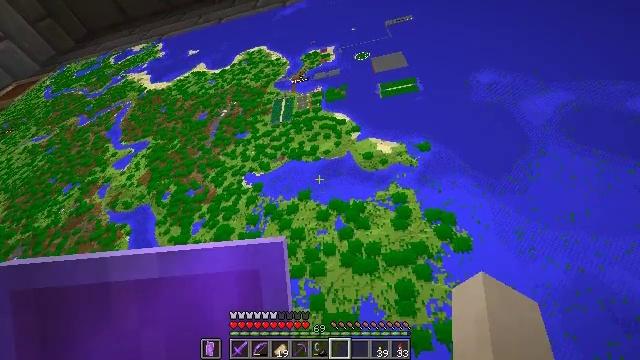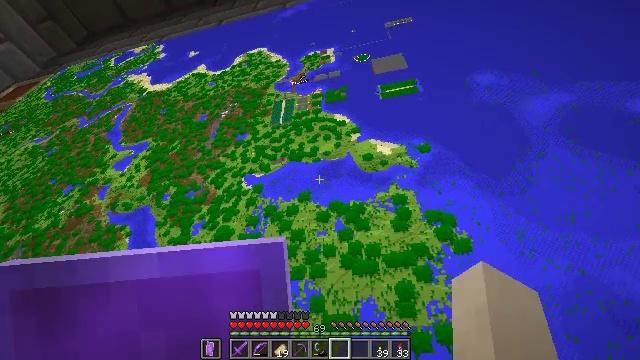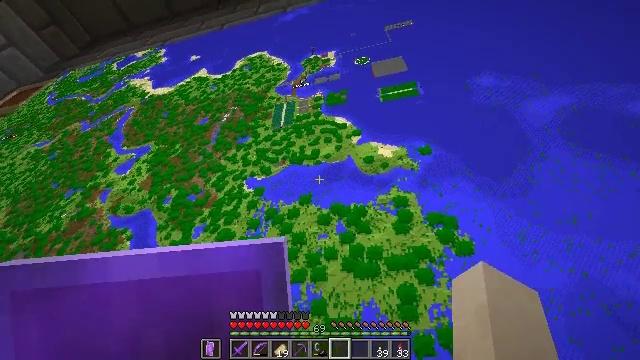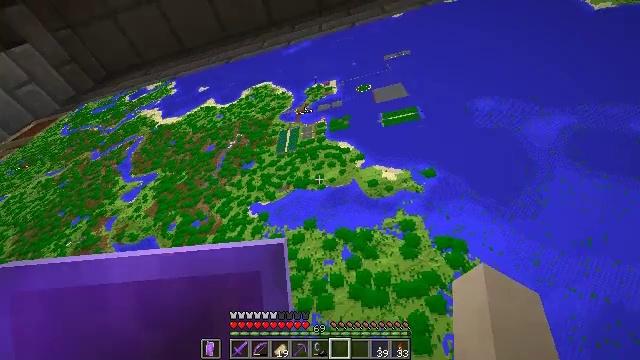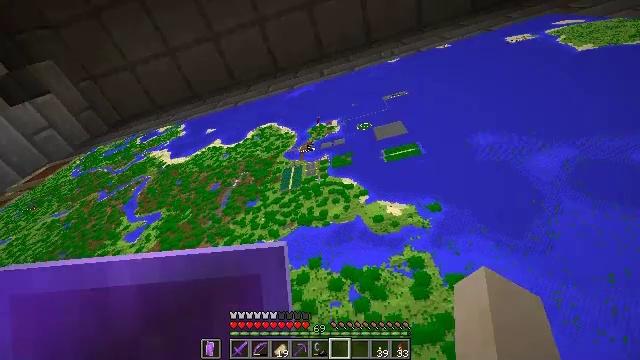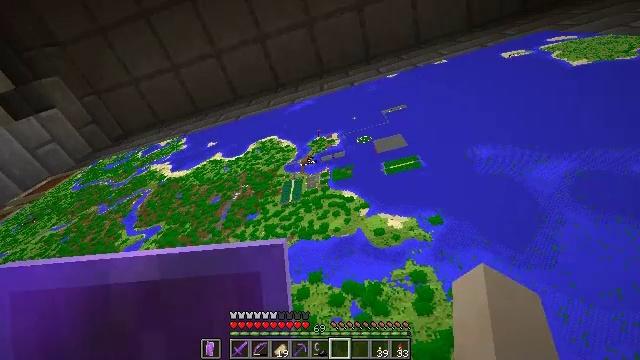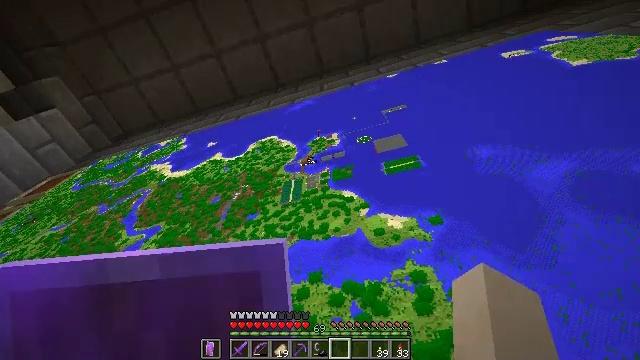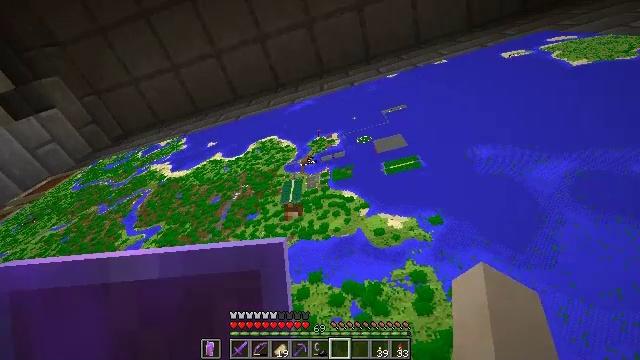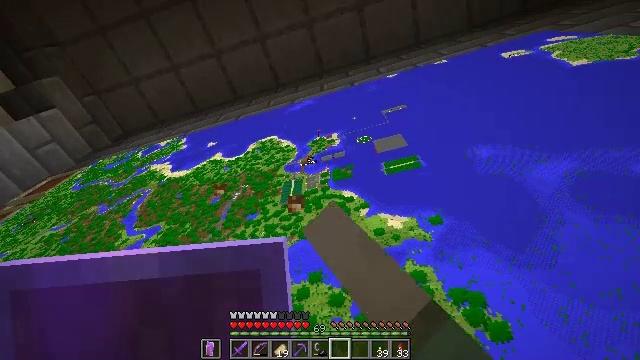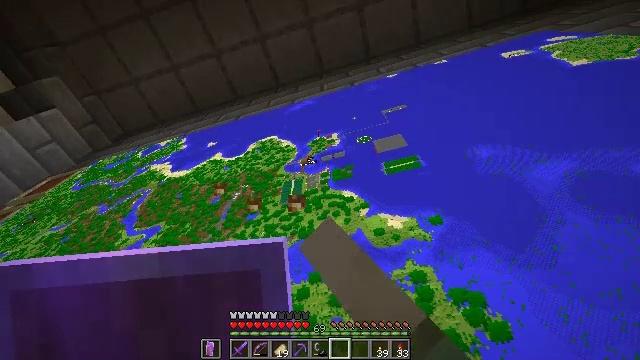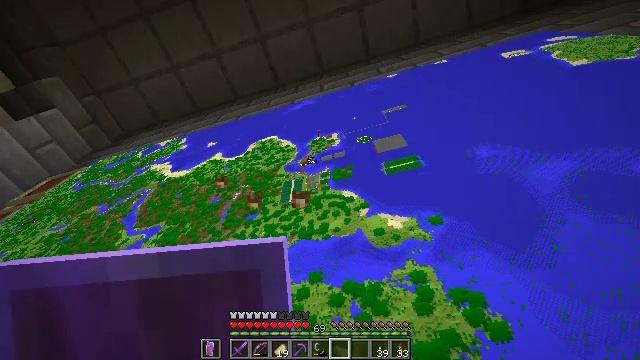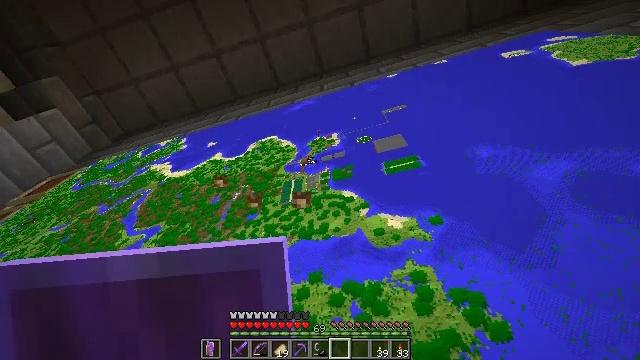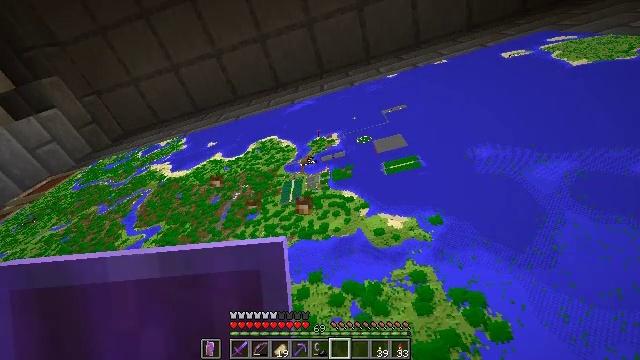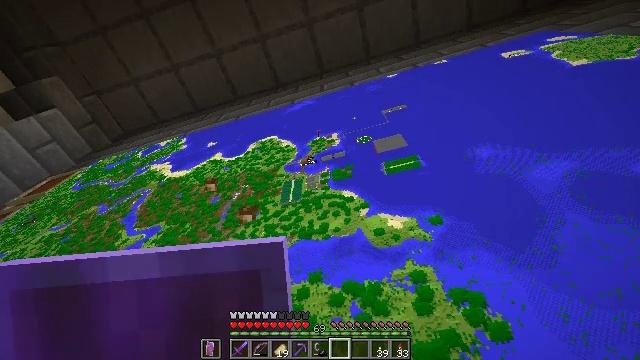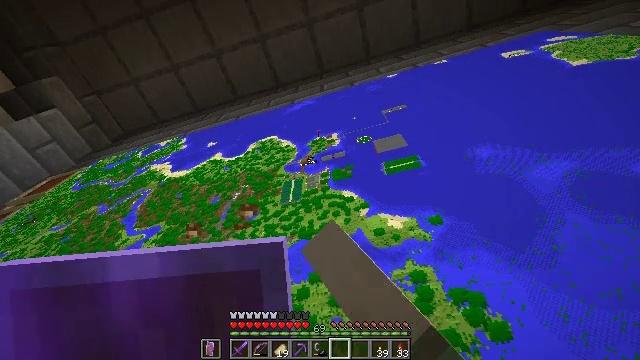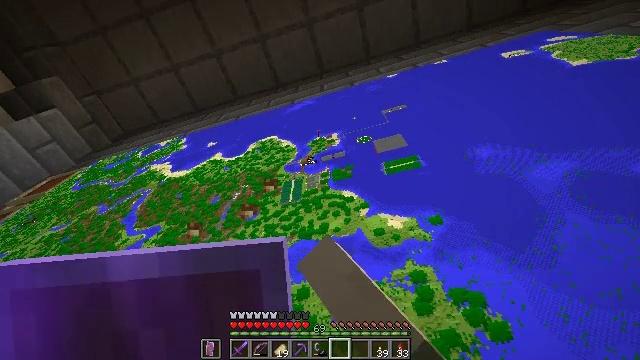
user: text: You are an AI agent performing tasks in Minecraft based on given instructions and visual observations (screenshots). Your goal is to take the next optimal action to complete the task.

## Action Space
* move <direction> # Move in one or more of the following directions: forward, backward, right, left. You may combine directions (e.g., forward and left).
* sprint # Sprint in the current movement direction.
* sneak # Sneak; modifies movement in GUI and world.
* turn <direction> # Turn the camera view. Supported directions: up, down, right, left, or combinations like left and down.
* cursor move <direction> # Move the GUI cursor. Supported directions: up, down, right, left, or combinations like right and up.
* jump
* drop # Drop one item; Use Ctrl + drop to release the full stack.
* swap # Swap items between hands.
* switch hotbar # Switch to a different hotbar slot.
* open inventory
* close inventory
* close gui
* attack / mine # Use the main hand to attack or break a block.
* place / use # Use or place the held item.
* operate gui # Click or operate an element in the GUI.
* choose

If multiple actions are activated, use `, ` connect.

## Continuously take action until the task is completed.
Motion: motion action
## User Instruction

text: Collect glowstone blocks for lighting.
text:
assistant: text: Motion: no_op
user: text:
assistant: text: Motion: no_op
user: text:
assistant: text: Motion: turn left and up
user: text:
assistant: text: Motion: turn left and up
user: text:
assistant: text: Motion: turn up
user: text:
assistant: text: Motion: no_op
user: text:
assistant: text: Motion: attack / mine
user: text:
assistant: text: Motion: attack / mine
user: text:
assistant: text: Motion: attack / mine
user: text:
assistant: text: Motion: no_op
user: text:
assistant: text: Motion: no_op
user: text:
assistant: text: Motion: no_op
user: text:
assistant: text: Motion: attack / mine
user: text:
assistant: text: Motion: attack / mine
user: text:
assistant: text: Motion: attack / mine
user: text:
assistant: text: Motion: no_op
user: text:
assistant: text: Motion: no_op
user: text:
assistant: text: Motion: attack / mine
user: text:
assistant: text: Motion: attack / mine
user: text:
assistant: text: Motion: attack / mine
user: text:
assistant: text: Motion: attack / mine
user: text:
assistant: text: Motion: no_op
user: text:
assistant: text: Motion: no_op
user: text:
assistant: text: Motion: no_op
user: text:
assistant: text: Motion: no_op
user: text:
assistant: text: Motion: no_op
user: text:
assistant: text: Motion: no_op
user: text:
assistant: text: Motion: no_op
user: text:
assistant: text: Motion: no_op
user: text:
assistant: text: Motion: attack / mine